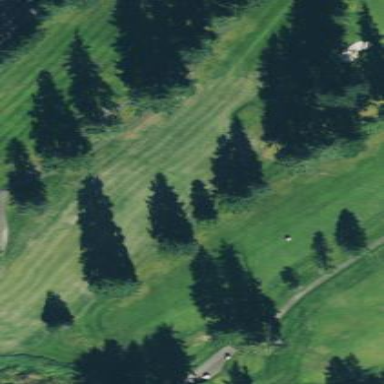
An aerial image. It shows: Scenic golf fairway.